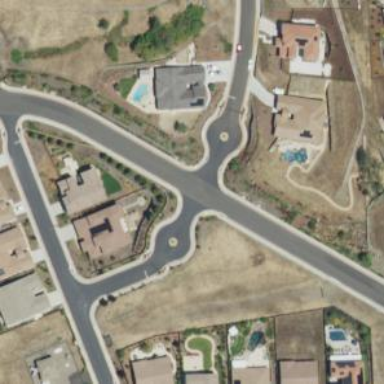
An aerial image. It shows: Turning loop on the road.